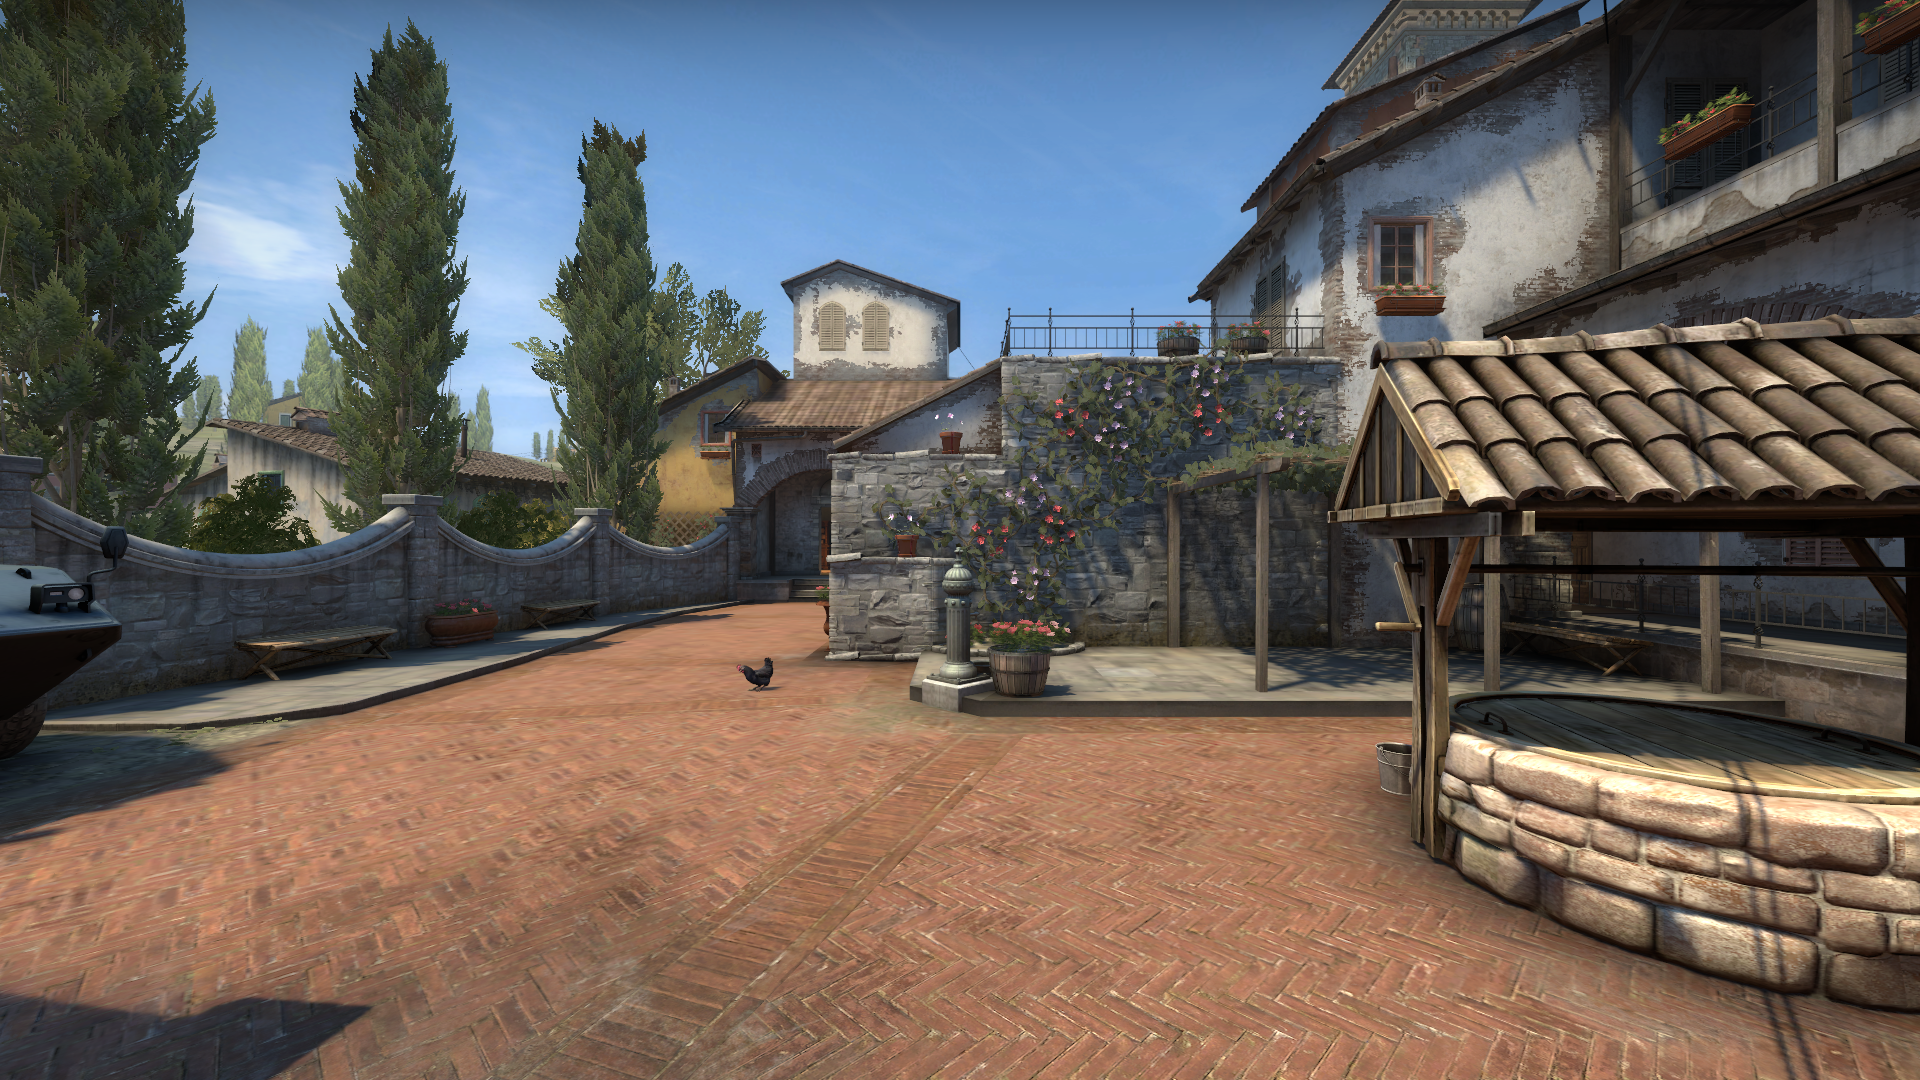
Map: de_inferno